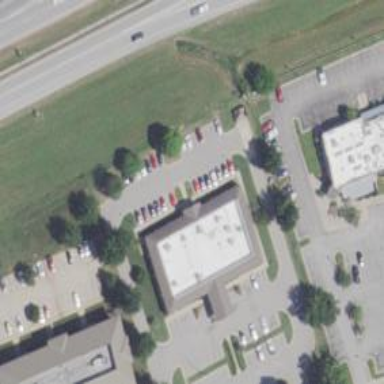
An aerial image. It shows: Commercial building.